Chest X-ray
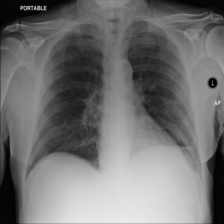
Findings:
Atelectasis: negative
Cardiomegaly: negative
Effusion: negative
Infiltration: negative
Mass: negative
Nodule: negative
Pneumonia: negative
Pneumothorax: negative
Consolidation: negative
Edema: negative
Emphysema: negative
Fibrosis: negative
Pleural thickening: negative
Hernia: negative